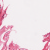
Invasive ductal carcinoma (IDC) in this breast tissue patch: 0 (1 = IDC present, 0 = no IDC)